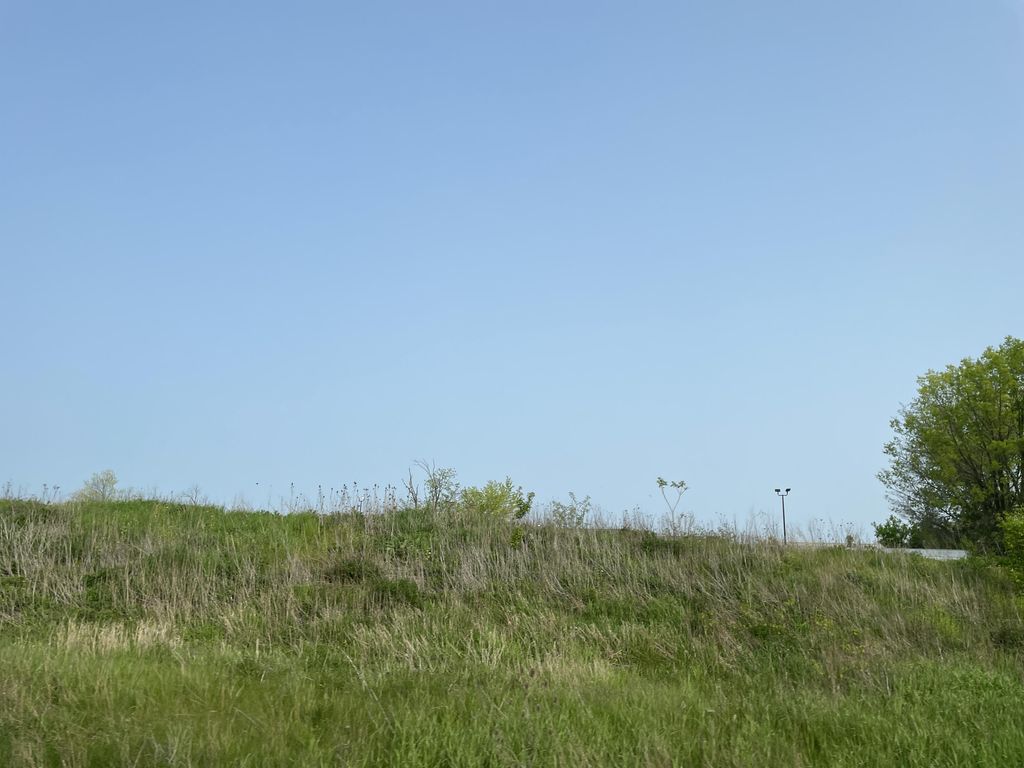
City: kitchener-waterloo